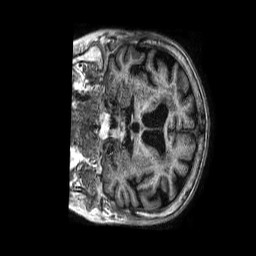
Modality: T1w
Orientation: coronal
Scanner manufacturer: philips
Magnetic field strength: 1.5 T
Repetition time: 0.008255 s
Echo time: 0.003788 s